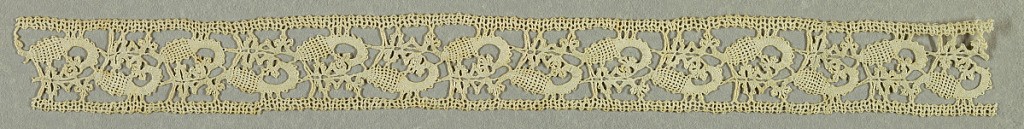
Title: Band
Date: late 16th century
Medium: linen Technique: bobbin lace, continuous braid-like
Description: Border of stylized animal forms, alternating direction every other time.